Question: I'm learning C++ and I'm at a fairly low level still. - I'm currently looking at using header files and I have a two part question.
As I understand them so far, header file definitions are similar to hard coded strings within VB.net? For example I can do the following '#define STOCK_QUANTITY 300' and then reference my definition when using it within functions? I assume this works the same way as VB.net strings as I only need to change the value in one place should I need to make changes to the definition and my program references the number 300 on a few hundred different lines?
Now, as I said I'm still learning so I'm still doing ye old multiplication tasks. I'm good within using functions with my main .cpp file but I'm not moving on to header files. This is my code snippet thus far.
'''
#ifndef ADD_H
#define ADD_H
int add(int x, int y);
#endif
'''
'''
#include "stdafx.h"
#include <iostream>
#include "add.h"
int main()
{
using namespace std;
cout << add(3, 4) << endl;
return 0;
}
'''
When trying to run this I receive 2 build errors and it will not compile.

Apologies is these are silly questions, but I would appreciate insight, tips or even some other things I should consider. Thanks.
Based on an answer I've changed my add.h too
'''
#ifndef ADD_H
#define ADD_H
int add(int x, int y)
{
return x + y;
}
#endif
'''
As soon as I read the answer I realised I hadn't even told the function what to do :( - Gosh.
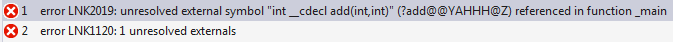
Answer: You have not added a function body for the function add
'''
int add(int x, int y)
{
// add stuff here
}
'''
This can be done in either the header file, or a seperate cpp file for add. You are trying to call the function that has no code. This is known as a function prototype.